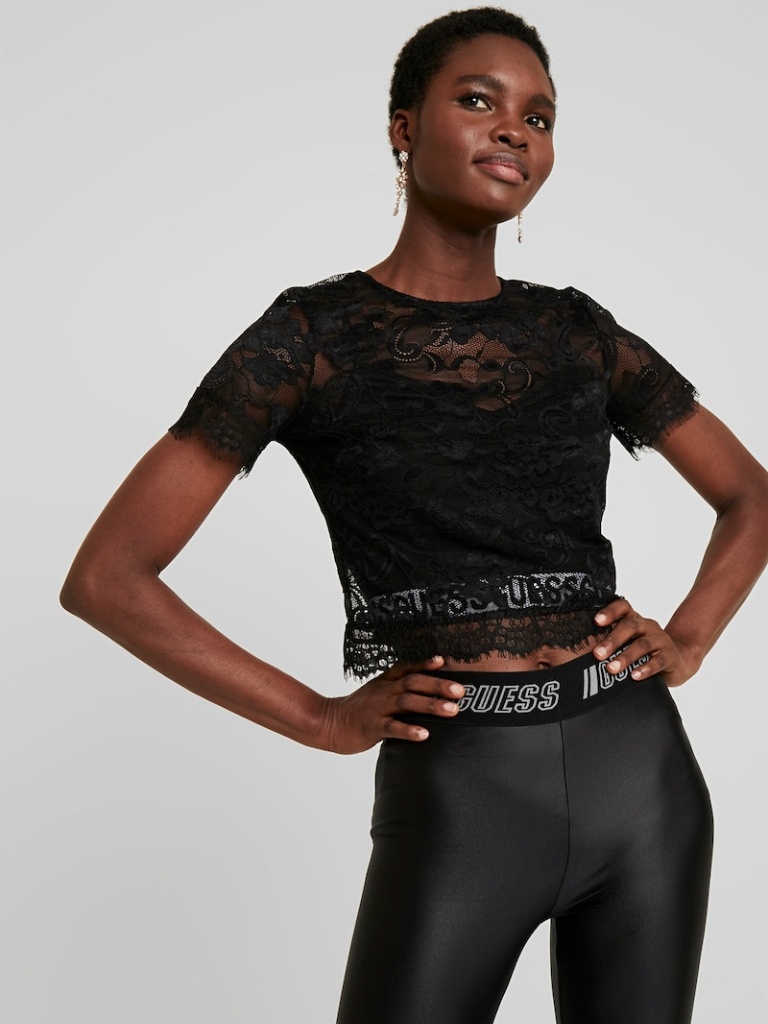
lace tight short sleeve cropped length Untucked crew blouse